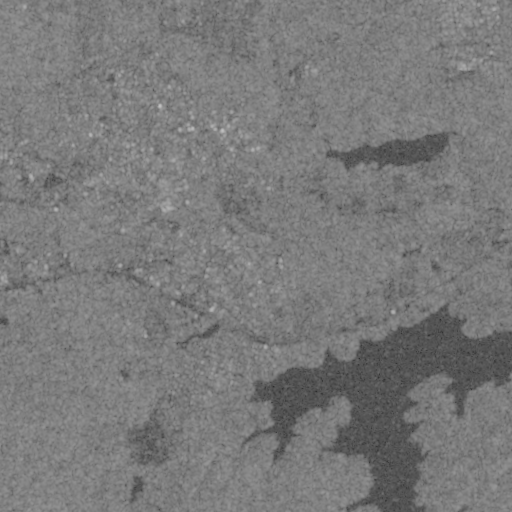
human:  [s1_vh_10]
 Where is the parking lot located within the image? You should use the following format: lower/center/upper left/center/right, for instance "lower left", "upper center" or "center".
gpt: The parking lot is located in the upper right of the image.
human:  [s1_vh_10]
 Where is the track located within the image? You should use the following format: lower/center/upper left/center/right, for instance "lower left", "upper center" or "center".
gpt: The track is located in the upper left of the image.
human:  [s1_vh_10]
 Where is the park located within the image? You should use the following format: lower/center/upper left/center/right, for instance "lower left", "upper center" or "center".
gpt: There is no park in the image.

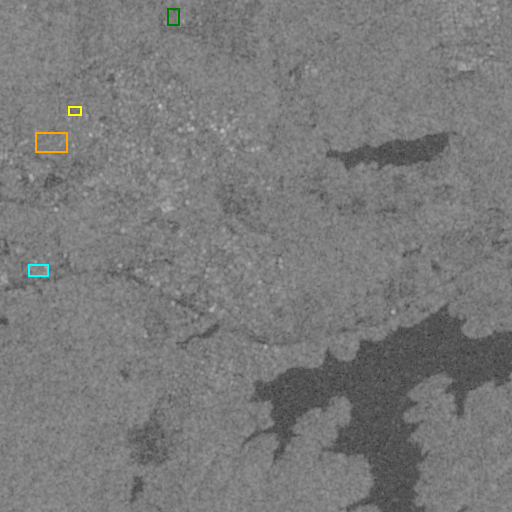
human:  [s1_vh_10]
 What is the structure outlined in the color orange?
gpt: The structure outlined in orange is a park.
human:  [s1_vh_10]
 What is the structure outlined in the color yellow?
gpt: The structure outlined in yellow is a power substation.
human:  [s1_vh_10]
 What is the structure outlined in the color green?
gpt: The structure outlined in green is a track.
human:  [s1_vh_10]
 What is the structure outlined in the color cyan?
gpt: The structure outlined in cyan is a building.
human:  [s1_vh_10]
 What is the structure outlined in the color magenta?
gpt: There is no magenta outline.